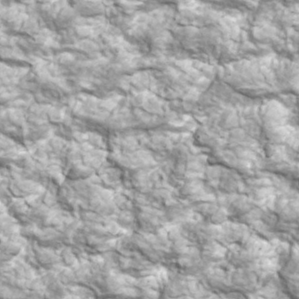
Label: non_frost